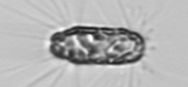
Label: Corethron_hystrix